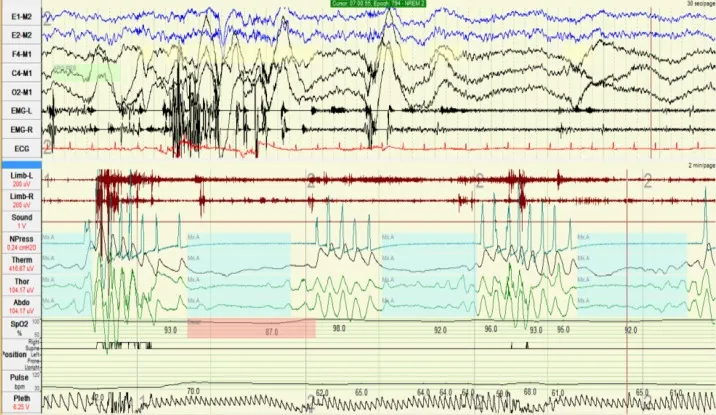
Polysomnography showing severe degree of obstructive sleep apnea.
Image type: electrography (eeg)